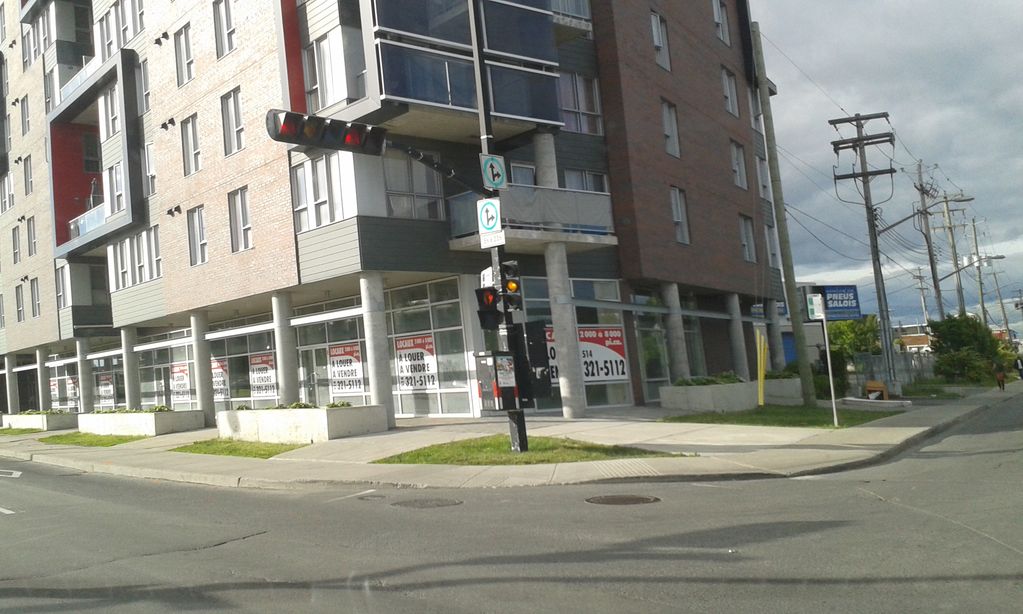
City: montreal